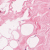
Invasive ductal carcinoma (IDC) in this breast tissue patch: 0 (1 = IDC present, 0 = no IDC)